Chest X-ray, PA view. Patient: 87 years old, sex F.
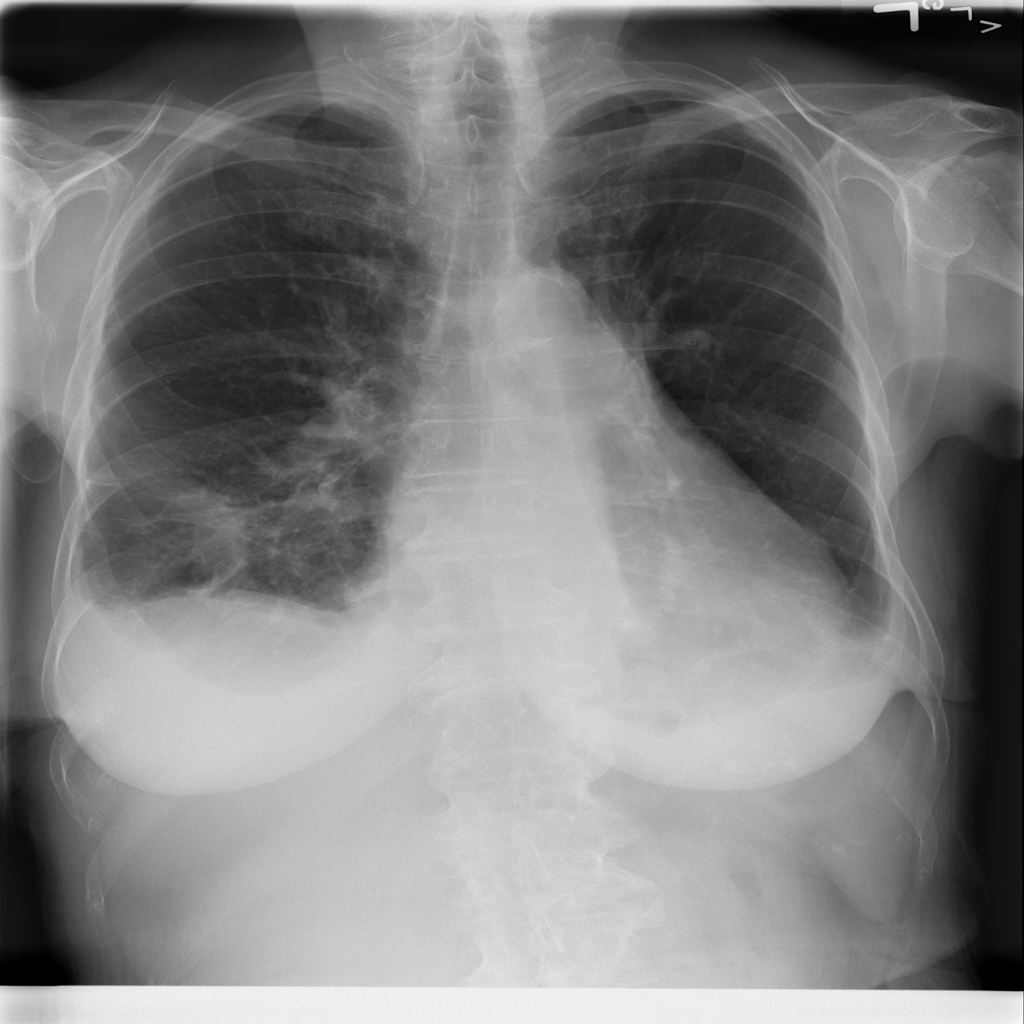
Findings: No Finding